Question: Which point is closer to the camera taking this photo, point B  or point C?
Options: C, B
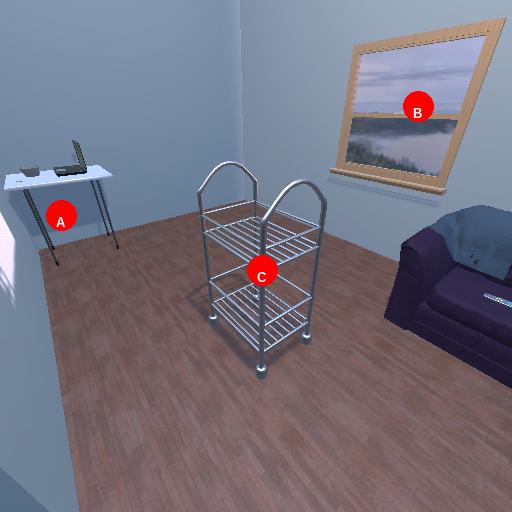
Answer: C